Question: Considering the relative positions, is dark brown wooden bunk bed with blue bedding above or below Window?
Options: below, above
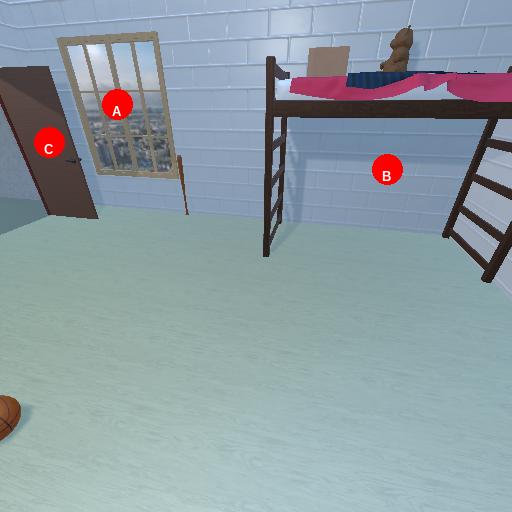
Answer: below